Question: Form looks like this:

I want to show/hide a panel using combo box. But unfortunately, it's not happening as expected. Please check the code.
'''
namespace Physics
{
public partial class Form1 : Form
{
public Form1()
{
InitializeComponent();
}
//ComboBox Items are:
//Distance
//Time
//Velocity
void ControlCreate(object item)
{
switch (item.ToString())
{
case "Distance":
panel1.Visible = true;
break;
case "Time":
panel1.Visible = false;
break;
case "Velocity":
panel1.Visible = true;
break;
default:
MessageBox.Show("Default");
break;
}
}
private void comboBox1_SelectedIndexChanged(object sender, EventArgs e)
{
Form1 f = new Form1();
f.ControlCreate(comboBox1.SelectedItem);
}
}
}
'''
I know there would be a silly mistake.
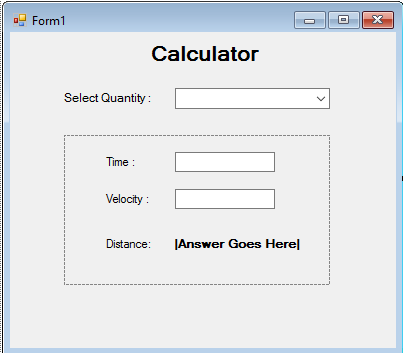
Answer: When your 'ComboBox' change its 'SelectedIndex', it will go to this event handler:
'''
private void comboBox1_SelectedIndexChanged(object sender, EventArgs e)
{
Form1 f = new Form1();
f.ControlCreate(comboBox1.SelectedItem);
}
'''
Thus, you should handle to hide/show your Panel there.
create new form:
'''
Form1 f = new Form1(); //unnecessary
'''
But simply use the info in your form and change its panel visibility accordingly:
'''
private void comboBox1_SelectedIndexChanged(object sender, EventArgs e){
switch (comboBox1.SelectedItem.ToString())
{
case "Distance":
panel1.Visible = true;
break;
case "Time":
panel1.Visible = false;
break;
case "Velocity":
panel1.Visible = true;
break;
default:
MessageBox.Show("Default");
break;
}
}
'''
You will get this work, but you may also want to check if your logic to show/hide the entire panel when the selected index of the comboBox is changed itself is OK.